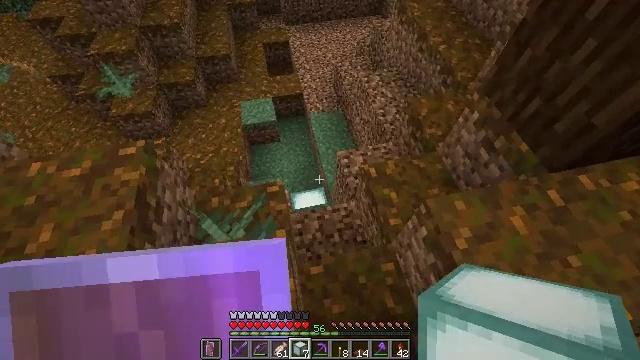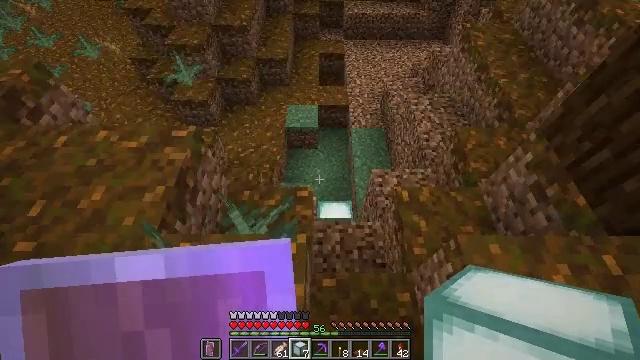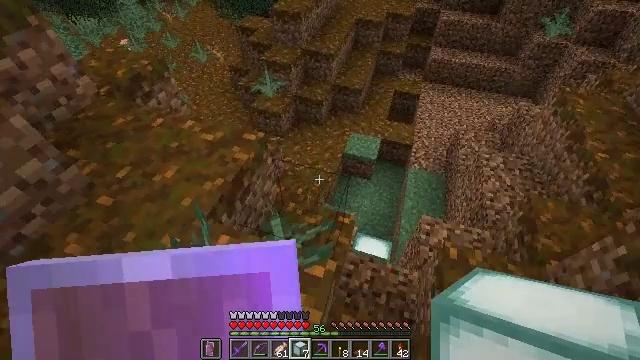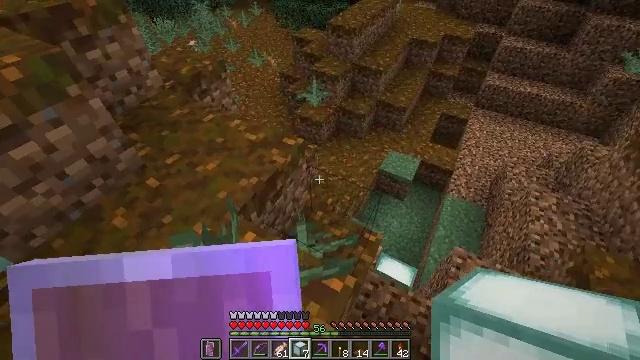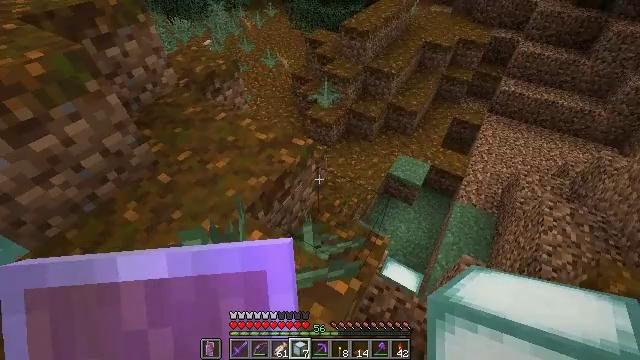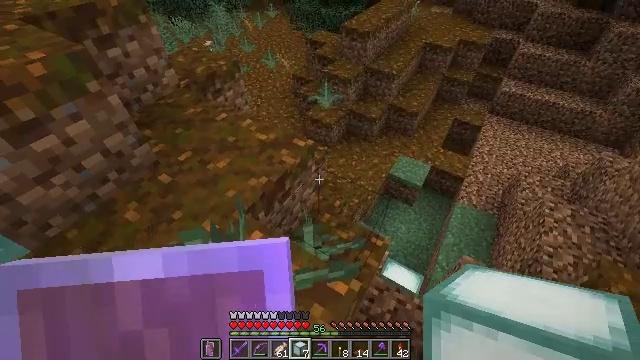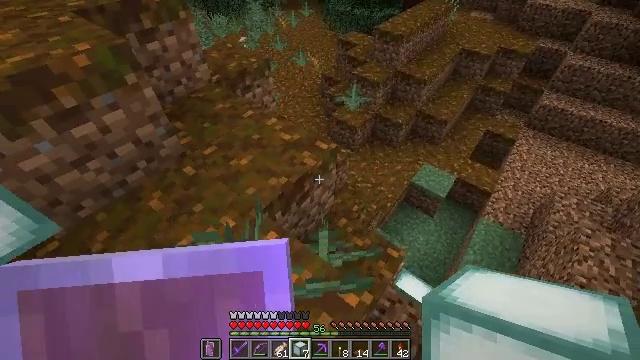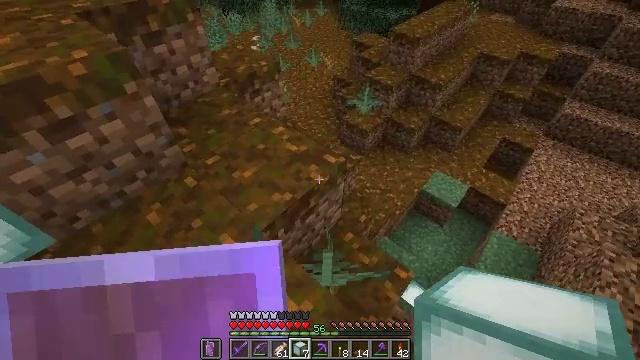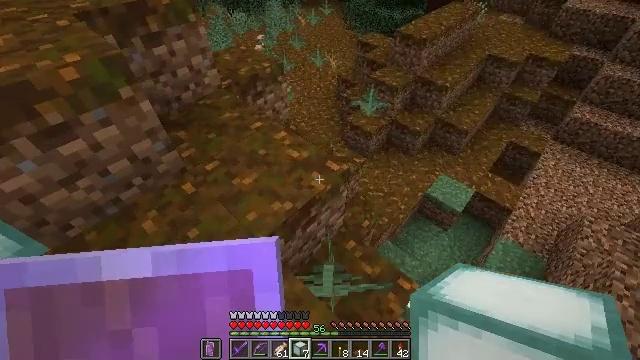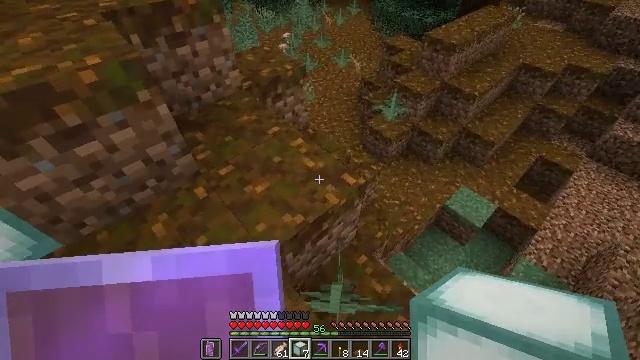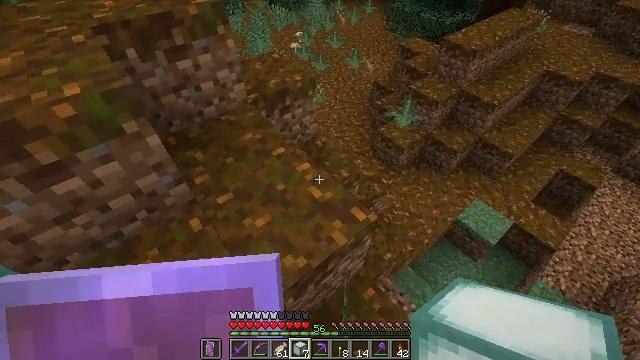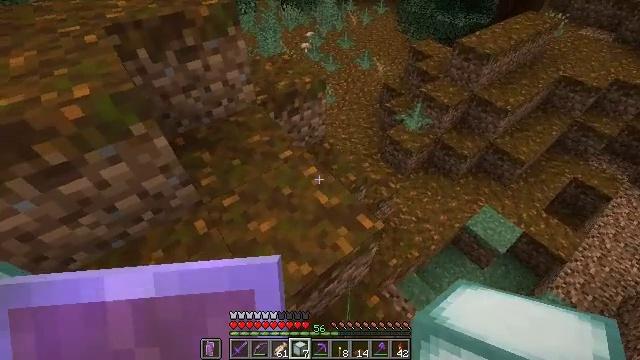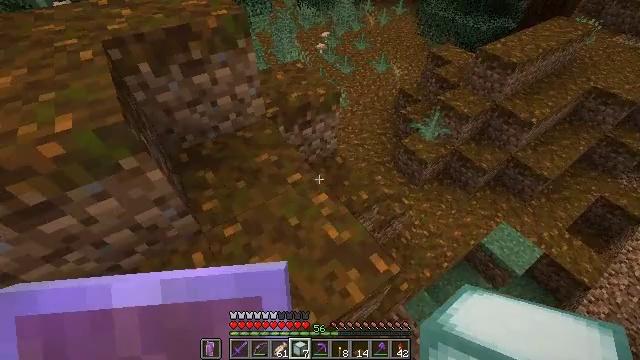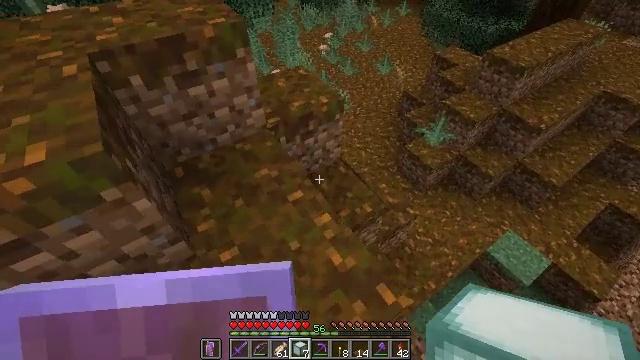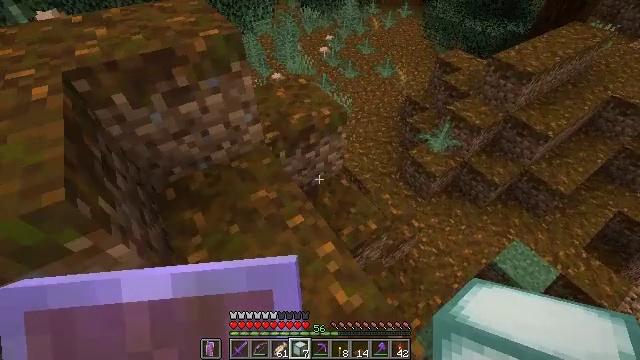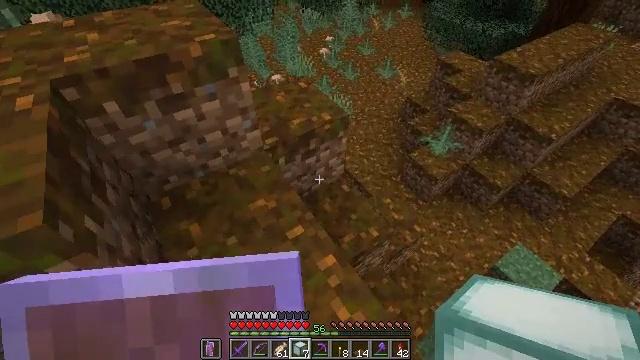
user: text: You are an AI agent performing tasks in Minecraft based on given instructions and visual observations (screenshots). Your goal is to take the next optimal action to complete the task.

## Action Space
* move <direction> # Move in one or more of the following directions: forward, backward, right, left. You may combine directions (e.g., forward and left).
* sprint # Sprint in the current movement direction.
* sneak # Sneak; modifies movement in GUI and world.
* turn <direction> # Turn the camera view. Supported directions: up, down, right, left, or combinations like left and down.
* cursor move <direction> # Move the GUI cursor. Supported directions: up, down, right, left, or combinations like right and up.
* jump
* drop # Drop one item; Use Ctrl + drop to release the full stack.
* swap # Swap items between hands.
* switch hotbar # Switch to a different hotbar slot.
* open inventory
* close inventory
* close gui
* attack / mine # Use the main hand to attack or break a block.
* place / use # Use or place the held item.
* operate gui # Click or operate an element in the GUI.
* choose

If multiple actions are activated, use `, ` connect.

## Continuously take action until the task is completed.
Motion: motion action
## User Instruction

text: Attack the sea lantern to retrieve it.
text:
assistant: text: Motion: turn left and up
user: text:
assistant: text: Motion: turn left and up
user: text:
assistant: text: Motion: turn left and up
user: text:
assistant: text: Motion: turn left
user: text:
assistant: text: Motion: no_op
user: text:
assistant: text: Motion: move forward, turn left
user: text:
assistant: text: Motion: move forward, turn left
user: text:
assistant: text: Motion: move forward, turn left
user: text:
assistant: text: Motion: move forward, turn left
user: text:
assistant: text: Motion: move forward, turn left
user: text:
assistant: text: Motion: move forward, turn left
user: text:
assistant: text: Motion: move forward, turn left
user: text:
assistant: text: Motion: move forward
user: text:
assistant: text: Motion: move forward
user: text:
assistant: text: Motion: move forward
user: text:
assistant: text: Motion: move forward
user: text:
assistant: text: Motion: move forward
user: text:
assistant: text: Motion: move forward
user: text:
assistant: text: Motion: move forward
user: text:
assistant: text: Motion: move forward
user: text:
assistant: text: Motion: move forward
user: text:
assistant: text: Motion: move forward
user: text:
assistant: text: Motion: move forward
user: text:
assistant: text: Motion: move forward, turn down
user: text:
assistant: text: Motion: move forward, turn down
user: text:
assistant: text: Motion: move forward, turn down
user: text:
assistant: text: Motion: move forward, turn down
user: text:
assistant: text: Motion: turn down
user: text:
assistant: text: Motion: turn down
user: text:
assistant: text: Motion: turn down